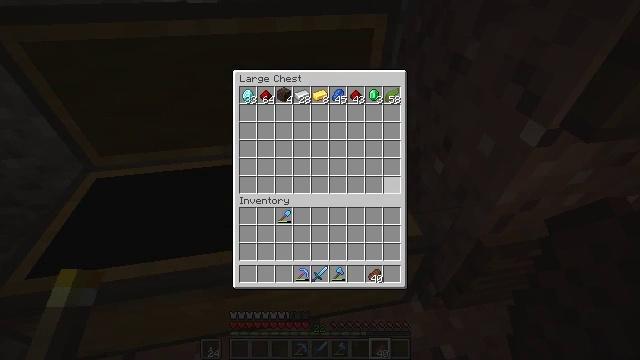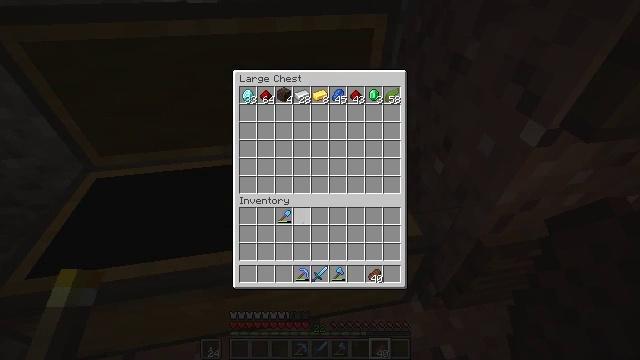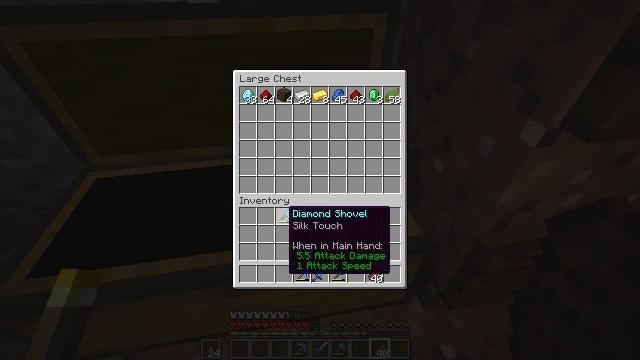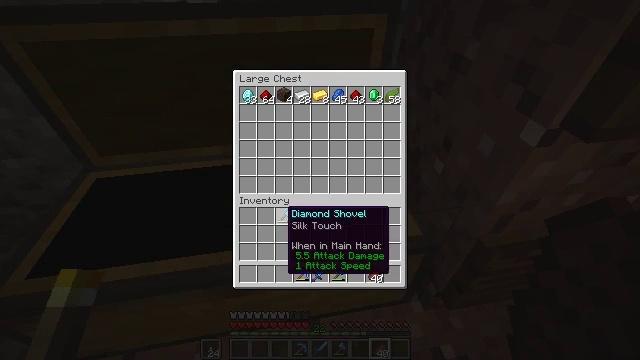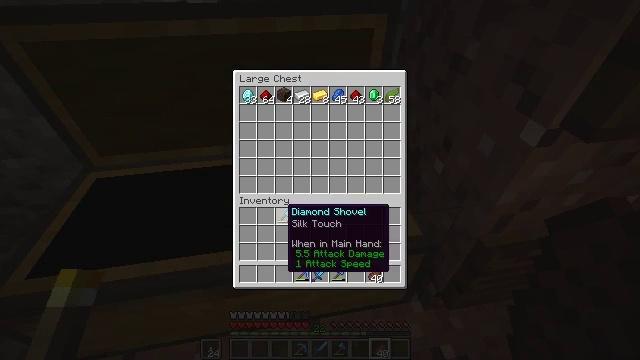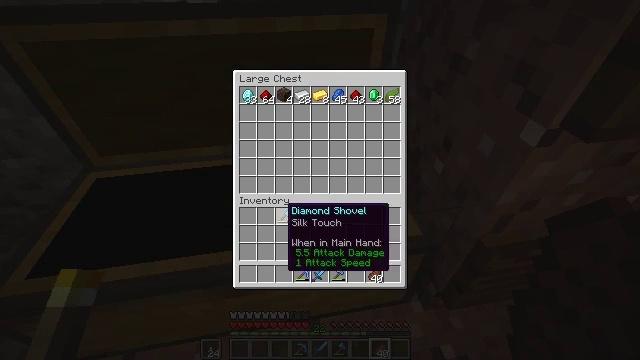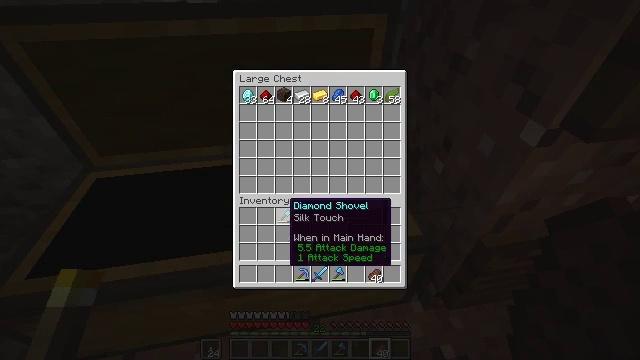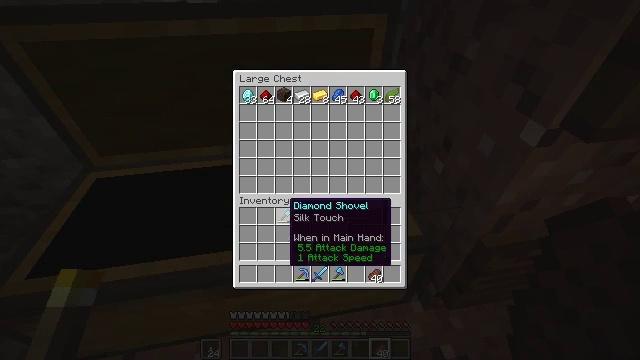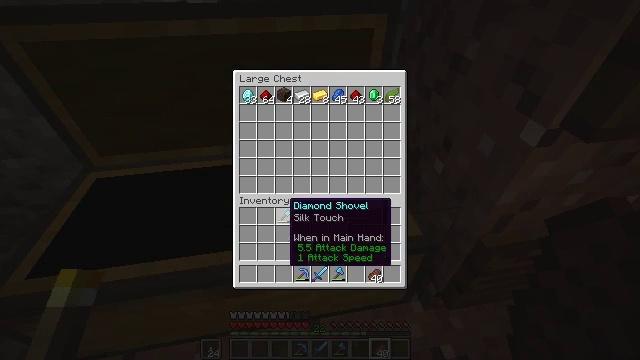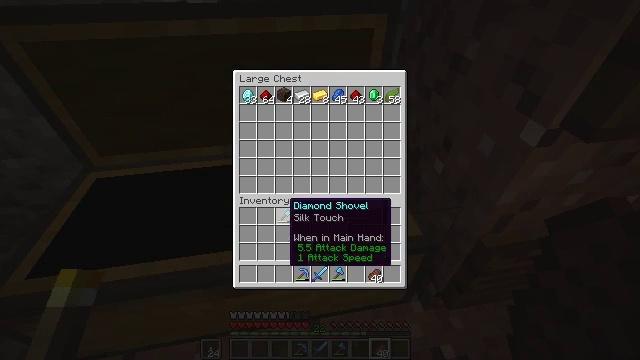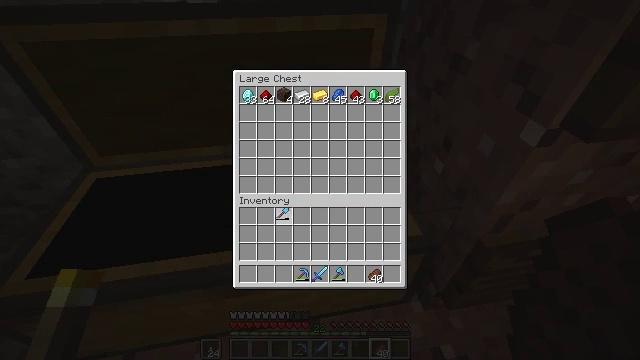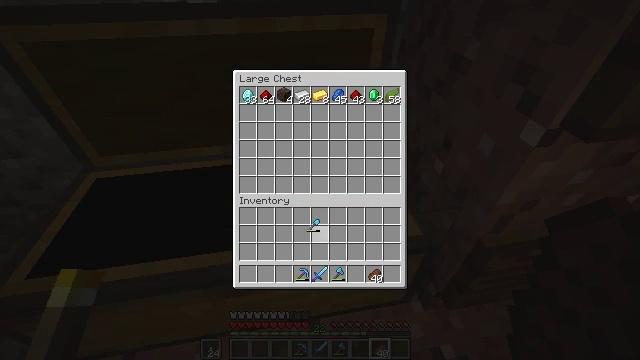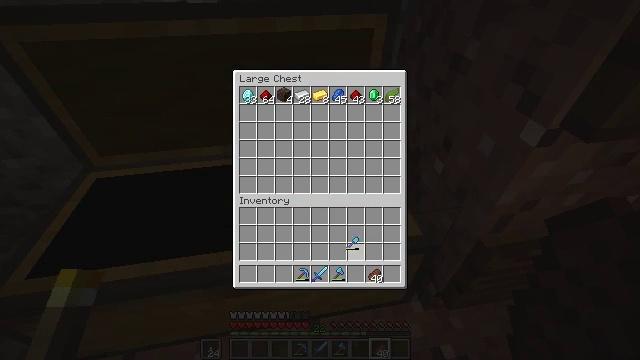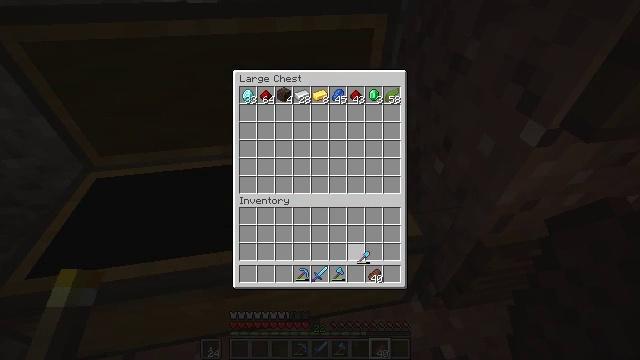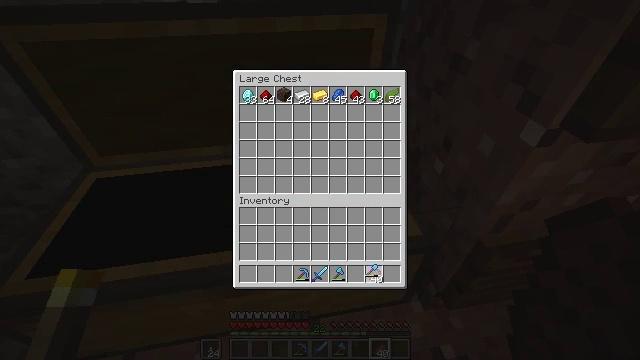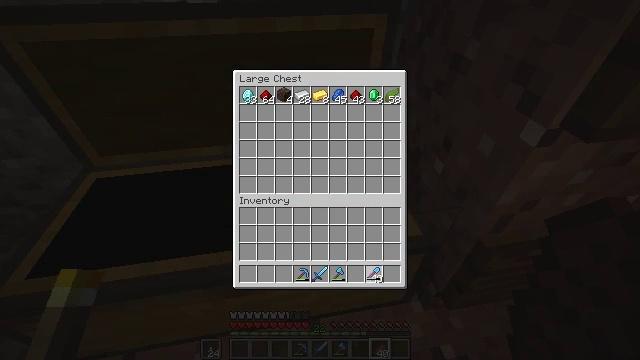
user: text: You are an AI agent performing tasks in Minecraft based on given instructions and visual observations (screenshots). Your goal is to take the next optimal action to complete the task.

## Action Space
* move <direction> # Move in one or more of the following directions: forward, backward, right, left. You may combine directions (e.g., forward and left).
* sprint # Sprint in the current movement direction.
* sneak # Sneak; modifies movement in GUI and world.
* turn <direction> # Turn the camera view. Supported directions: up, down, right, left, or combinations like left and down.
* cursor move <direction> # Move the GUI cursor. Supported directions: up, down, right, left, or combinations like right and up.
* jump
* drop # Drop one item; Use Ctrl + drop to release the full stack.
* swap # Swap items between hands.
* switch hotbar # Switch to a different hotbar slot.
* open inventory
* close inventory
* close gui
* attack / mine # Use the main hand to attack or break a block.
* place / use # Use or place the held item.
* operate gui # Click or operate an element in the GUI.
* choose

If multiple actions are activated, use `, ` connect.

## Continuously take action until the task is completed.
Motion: motion action
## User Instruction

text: Attack the chest to pick it up.
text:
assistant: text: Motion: cursor move left and down
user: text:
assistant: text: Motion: cursor move left
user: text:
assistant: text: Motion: no_op
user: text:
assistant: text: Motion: no_op
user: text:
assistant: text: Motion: no_op
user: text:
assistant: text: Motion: no_op
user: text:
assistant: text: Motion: no_op
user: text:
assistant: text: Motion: no_op
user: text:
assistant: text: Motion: no_op
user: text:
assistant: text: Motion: operate gui
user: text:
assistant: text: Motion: cursor move right and down, operate gui
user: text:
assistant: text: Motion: cursor move right and down
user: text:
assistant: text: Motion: cursor move right and down
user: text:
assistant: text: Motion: cursor move right and down
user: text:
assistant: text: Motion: no_op
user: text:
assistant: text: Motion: no_op
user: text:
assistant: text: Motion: no_op
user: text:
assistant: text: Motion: no_op
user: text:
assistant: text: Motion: cursor move left
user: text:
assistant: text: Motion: no_op
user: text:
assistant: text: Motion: no_op
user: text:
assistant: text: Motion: no_op
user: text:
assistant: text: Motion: no_op
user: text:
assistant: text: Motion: operate gui
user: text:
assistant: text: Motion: operate gui
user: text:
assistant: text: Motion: operate gui
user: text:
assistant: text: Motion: no_op
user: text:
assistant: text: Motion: no_op
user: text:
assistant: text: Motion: no_op
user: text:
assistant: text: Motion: no_op